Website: crate-barrel
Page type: account-selection
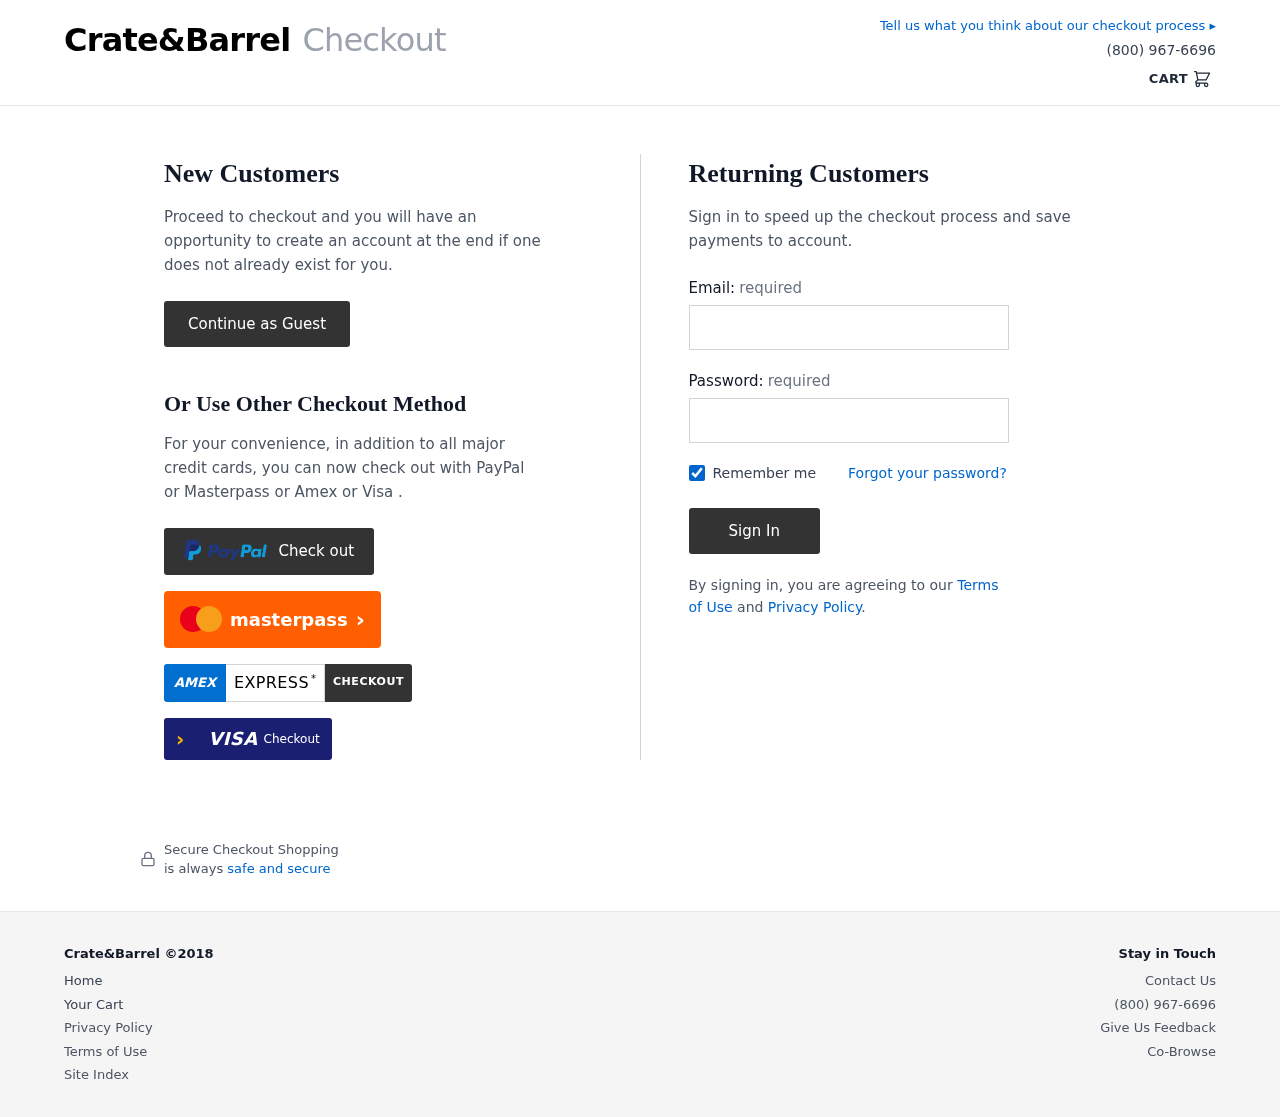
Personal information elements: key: PII_LOGIN_USERNAME
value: vanessabrown50